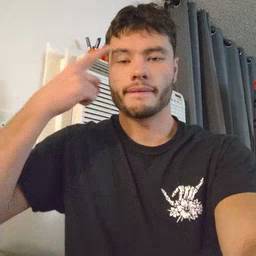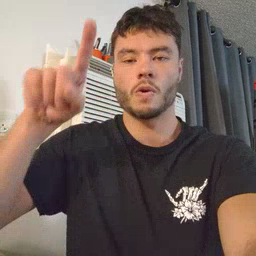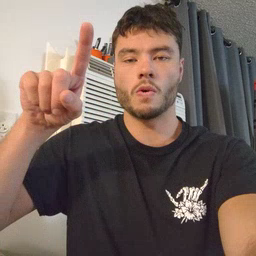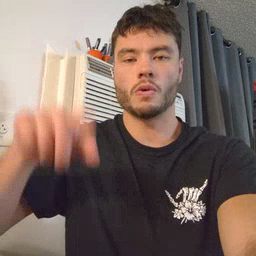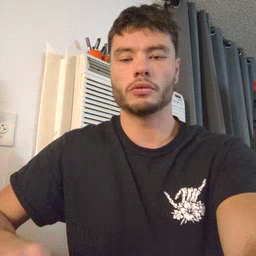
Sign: for